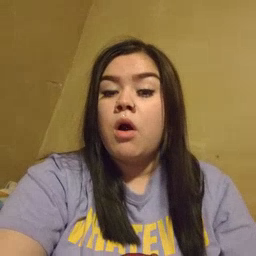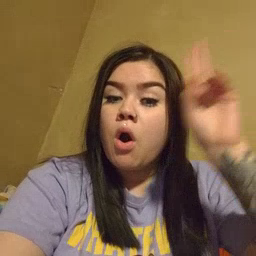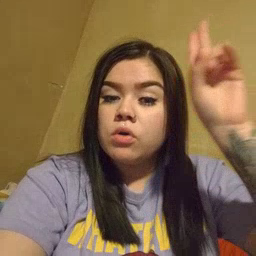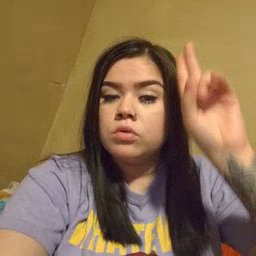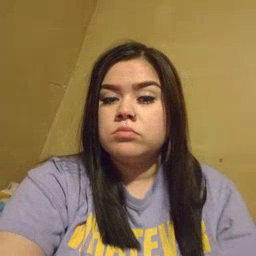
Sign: uncle